Question: In my application, I've been working to get my fps above 60 in the core animation tool while scrolling my table views on an iPhone 5. My GPU isn't tapping out, and I couldn't really identify anything that sped it up (by commenting things out or deleting views in a nib).
After hours, I finally got curious and started a fresh junk application with nothing but a UITableViewController that just spits out the same cell over and over. I profiled this with 1000 rows while scrolling, and STILL only got in the high 50's.
What am I missing here? There's no way that's correct. It doesn't get any simpler than this straight up table displaying:

I uploaded a barebones app <URL>.
Can someone confirm I'm not crazy?
## Update
Is 60fps the max you can get on an iPhone? Will core animation ever go faster than that?
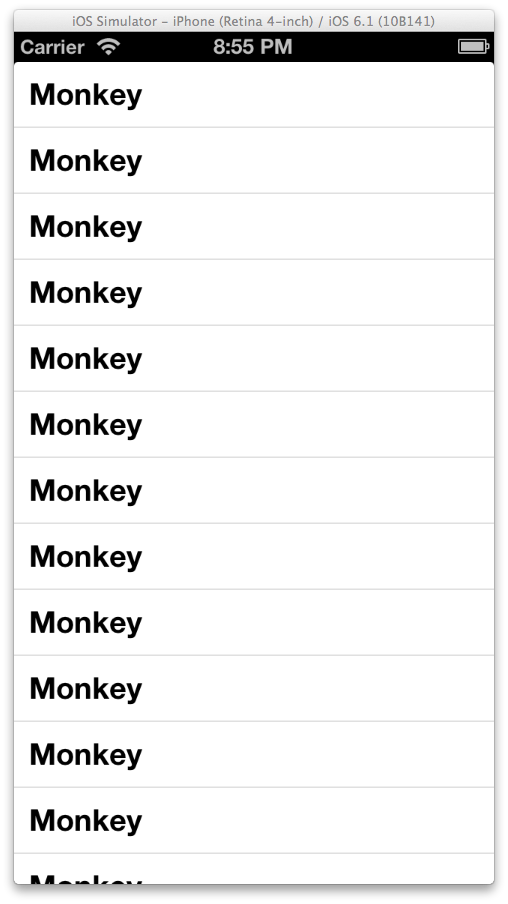
Answer: A couple of thoughts:
1. I'm hyper sensitive to this, but in my opinion, high 50s is excellent.
2. When I benchmarked this using code (which is more accurate than Instruments), a plain text tableview on an iPhone 5 was locked in a 60.0 fps, so I'm skeptical of your "high 50s" number. Your performance could have been degraded if: If you measured it via Instruments; Did your test with a debug build; or Launched the app from Xcode rather than launching it from the device itself.
3. To get a bit of a qualitative sense of UX for different frame rates, I slowly degraded performance by doing image loading in the background on my table view, and then further degraded by doing this computationally expensive process in the foreground. I'll spare you the gory details, but bottom line, in my opinion, frame rates in the mid 50s and above were all silky smooth, I started to notice (but it wasn't horrible) the frame rate as it declined to 30-40 fps, and as the frame rates declined to 5-15 fps the UX became completely unacceptable. You should experiment, yourself, but with good designs, should be able to stay in the high 50s, but as low as mid 50s is probably fine.
4. Instruments might not give you the most accurate measurement. I might measure it in code. I put a fpsLabel on a spare spot on my screen, which updates once per second with a CADisplayLink (or if you have custom draw routines, you can do your own fps calculations there): @interface ViewController () <UITableViewDataSource>
@property (nonatomic) CFTimeInterval previousTimestamp;
@property (nonatomic) NSInteger frameCount;
@end
@implementation ViewController
- (void)viewDidLoad
{
[super viewDidLoad];
self.previousTimestamp = CFAbsoluteTimeGetCurrent();
CADisplayLink *displayLink = [CADisplayLink displayLinkWithTarget:self selector:@selector(handleDisplayLink:)];
[displayLink addToRunLoop:[NSRunLoop currentRunLoop] forMode:NSRunLoopCommonModes];
}
- (void)handleDisplayLink:(CADisplayLink *)displayLink;
{
CFTimeInterval now = CFAbsoluteTimeGetCurrent();
CFTimeInterval elapsed = now - self.previousTimestamp;
self.frameCount++;
if (elapsed > 1.0)
{
CGFloat fps = self.frameCount / elapsed;
dispatch_async(dispatch_get_main_queue(), ^{
self.fpsLabel.text = [NSString stringWithFormat:@"%.1f fps", fps];
});
self.previousTimestamp = now;
self.frameCount = 0;
}
}
Bottom line, a combination of a more accurate measurement (via code) in release build conditions (i.e. not linked to the computer, running non-debug build), I think you'll find that the table view performance on iPhone 5 is excellent, locked in at 60 fps. But even if your UI dips to mid 50s fps, I personally think that's still fine.